Question: I am working on an university management system. This is my database diagram
<URL>
I am creating a search form using this query:
'''
SELECT Distinct
TblStudentBioData.RegNo,
TblStudentBioData.First_NameUr + SPACE(1)+ TblStudentBioData.Middle_NameUr + SPACE(1) + TblStudentBioData.Last_NameUr AS Name,
TblStudentBioData.Father_NameUr,
Ay.AcademicYearName,
Smst.SemName,
TBLCOLLEGE.CollegeName,
CID.ClassName,
TblImages.Images,
TblStudentBioData.Student_ID,
TblImages.ImageId,
Ay.AcademicYearId,
Smst.SemesterId,
TblClassSchedule.ClassSchId
FROM
TblStudentBioData
LEFT JOIN
TblStudentDetail ON (TblStudentBioData.Student_ID = TblStudentDetail.Student_ID)
OR (TblStudentBioData.Student_ID != TblStudentDetail.Student_ID)
INNER JOIN
TBLCFGSEX AS sex ON TblStudentBioData.CfgSexId = sex.CfgSexId
INNER JOIN
TBLMARITALSTATUS ON TblStudentBioData.MaritalStatusId = TBLMARITALSTATUS.MaritalStatusId
INNER JOIN
TblStudentSubAss ON TblStudentDetail.StudentDetailID = TblStudentSubAss.StudentDetailID
INNER JOIN
TblSubAss ON TblSubAss.SubAssId = TblStudentSubAss.SubAssId
INNER JOIN
TblClassSchedule ON TblStudentDetail.ClassSchId = TblClassSchedule.ClassSchID
INNER JOIN
TableClass AS CID ON TblClassSchedule.ClassID = CID.ClassID
INNER JOIN
TblImages ON TblStudentBioData.ImageId = TblImages.ImageId
LEFT JOIN
TBLCOLLEGE ON CID.CollegeId = TBLCOLLEGE.CollegeID
INNER JOIN
TBLBLOODGROUP BG On TblStudentBioData.BloodID = BG.BloodId
INNER JOIN
tableSemAssigning SA On TblClassSchedule.SemAssId = Sa.SemAssId
INNER JOIN
TblAcademicYear AY On SA.AcademicYearId = AY.AcademicYearId
INNER JOIN
TableSemester Smst On Smst.SemesterId = Sa.SemesterId
'''
and this query gives me the output like this

In the result the 5th row is not matching row.
My question: how to show null value in non matching row's columns which I mention in the image?
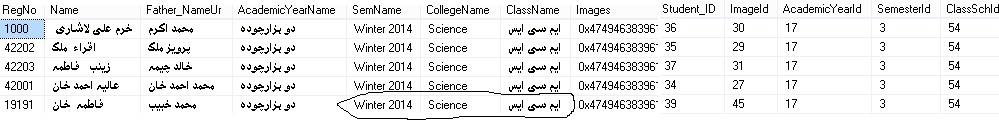
Answer: As far as I can tell it would be like this. Anything that relates directly to TblStudentBioData MIGHT be an an INNER JOIN (I cannot tell) but everything that relates to TblStudentDetail should be a left join.
Also be careful with any where clause that you don't override these left joins.
'''
SELECT DISTINCT /* I hate distinct, there is probably a better way */
TblStudentBioData.RegNo
, TblStudentBioData.First_NameUr + SPACE(1) + TblStudentBioData.Middle_NameUr + SPACE(1) + TblStudentBioData.Last_NameUr AS Name
, TblStudentBioData.Father_NameUr
, Ay.AcademicYearName
, Smst.SemName
, TBLCOLLEGE.CollegeName
, CID.ClassName
, TblImages.Images
, TblStudentBioData.Student_ID
, TblImages.ImageId
, Ay.AcademicYearId
, Smst.SemesterId
, TblClassSchedule.ClassSchId
FROM TblStudentBioData
INNER JOIN TBLCFGSEX AS sex
ON TblStudentBioData.CfgSexId = sex.CfgSexId
INNER JOIN TBLMARITALSTATUS
ON TblStudentBioData.MaritalStatusId = TBLMARITALSTATUS.MaritalStatusId
INNER JOIN TblImages
ON TblStudentBioData.ImageId = TblImages.ImageId
INNER JOIN TBLBLOODGROUP BG
ON TblStudentBioData.BloodID = BG.BloodId
LEFT JOIN TblStudentDetail
ON (TblStudentBioData.Student_ID = TblStudentDetail.Student_ID)
LEFT JOIN TblStudentSubAss
ON TblStudentDetail.StudentDetailID = TblStudentSubAss.StudentDetailID
LEFT JOIN TblClassSchedule
ON TblStudentDetail.ClassSchId = TblClassSchedule.ClassSchID
LEFT JOIN TblSubAss
ON TblSubAss.SubAssId = TblStudentSubAss.SubAssId
LEFT JOIN TableClass AS CID
ON TblClassSchedule.ClassID = CID.ClassID
LEFT JOIN TBLCOLLEGE
ON CID.CollegeId = TBLCOLLEGE.CollegeID
LEFT JOIN tableSemAssigning SA
ON TblClassSchedule.SemAssId = SA.SemAssId
LEFT JOIN TblAcademicYear AY
ON SA.AcademicYearId = AY.AcademicYearId
LEFT JOIN TableSemester Smst
ON Smst.SemesterId = SA.SemesterId
'''